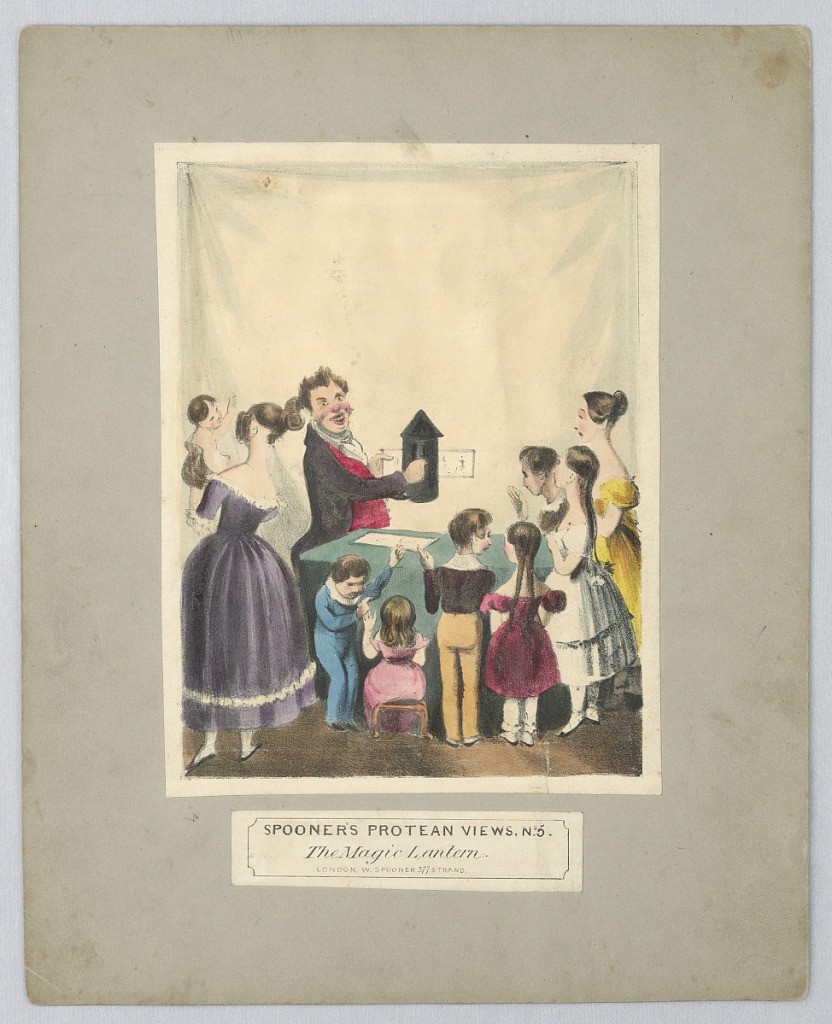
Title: Optical Toy: "The Magic Lantern" (Spooner's Protean Views, no. 5)
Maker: William Spooner, England, active 1830 – 1854
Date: ca. 1838
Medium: Lithograph, brush and watercolor on paper, mounted
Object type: Print
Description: Two adults and a group of children witness a magic lantern show - when held to the light, a caricature of a Black figure dancing to the tune of a fiddle-playing devil is seen. Below, title and publisher's name.